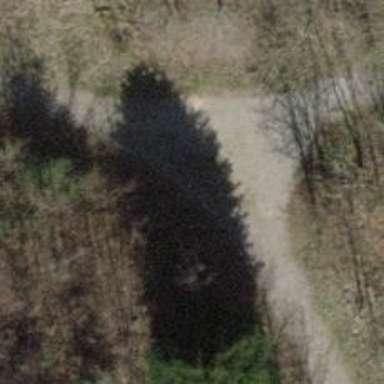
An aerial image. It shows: Unpaved track with grade2 surface.